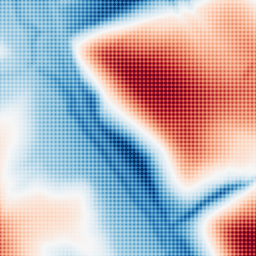
Category: multiscale
Decomposition family: dog_multiscale
Decomposition parameters: sigma_ratio: 2
n_scales: 5
base_sigma: 2
Upsampling method: sinc_hamming
Upsampling parameters: scale: 8
kernel_size: 8
Upsampling scale: 8